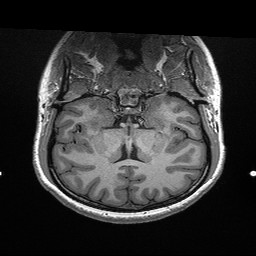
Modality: T1w
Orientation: sagittal
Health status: healthy
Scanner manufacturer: siemens
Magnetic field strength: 3 T
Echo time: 0.00298 s